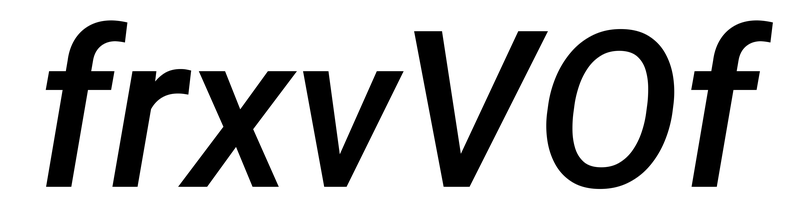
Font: Roboto-Italic_Medium_Italic